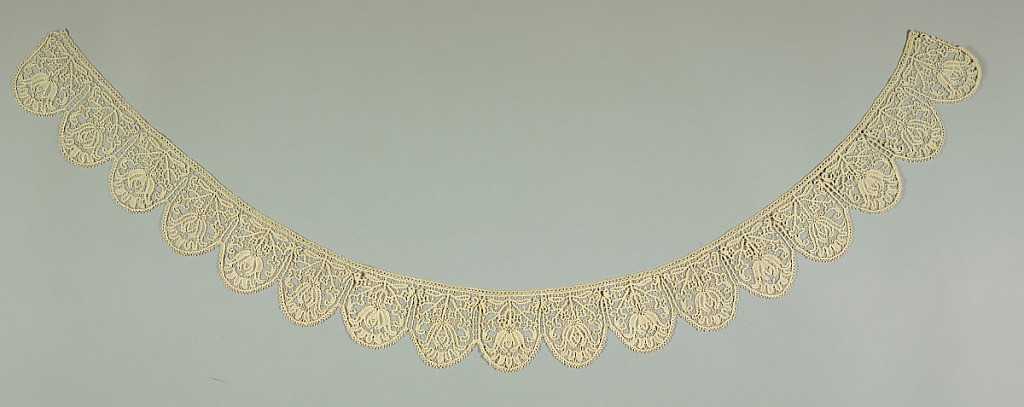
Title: Border
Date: early–mid-17th century
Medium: linen Technique: early narrow bobbin made tape with fillings of needle made lace
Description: Scalloped border with a flower inside each scallop.